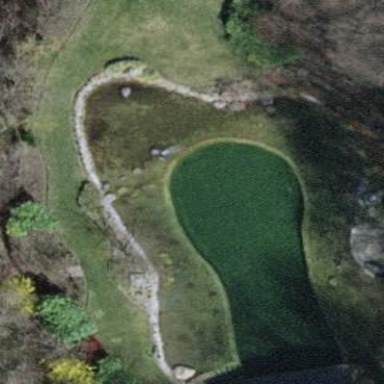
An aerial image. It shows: Swimming pool located in leisure land.